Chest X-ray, AP view. Patient: 61 years old, sex M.
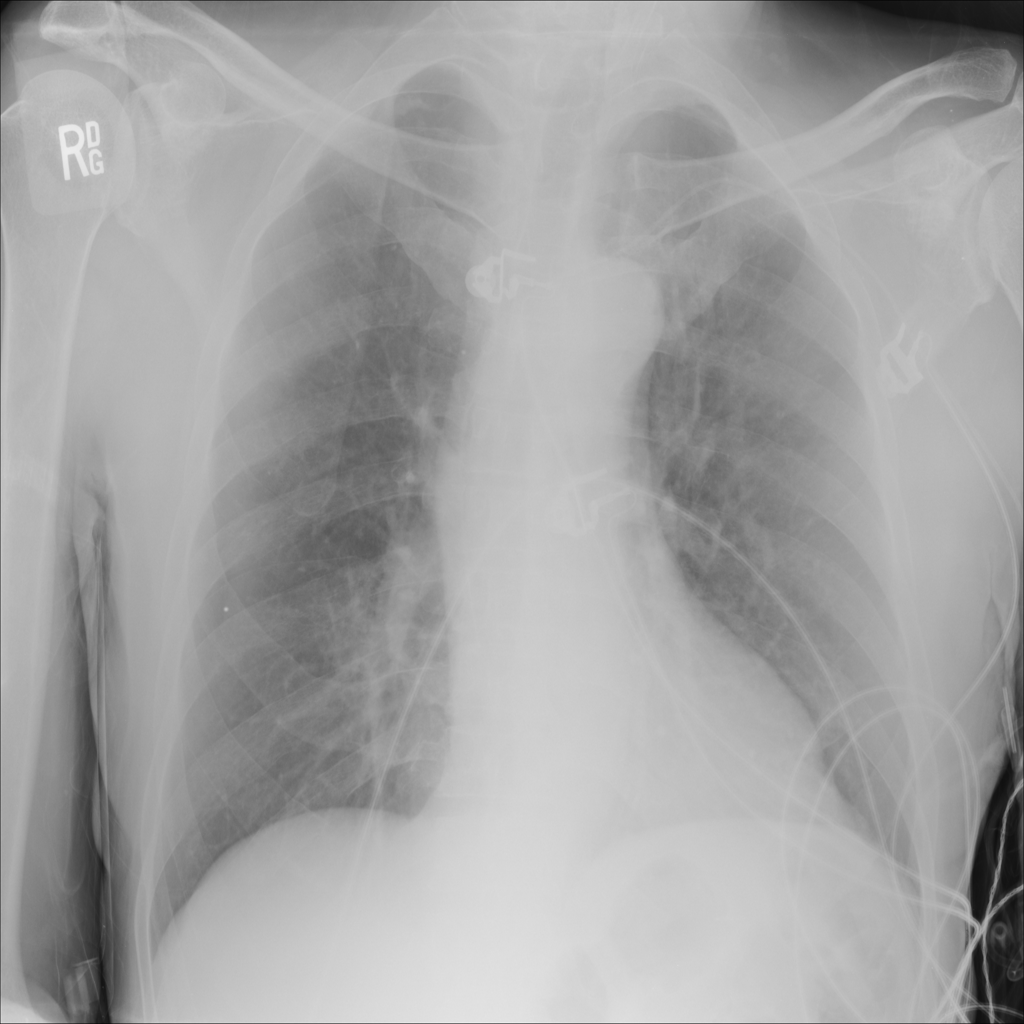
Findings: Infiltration